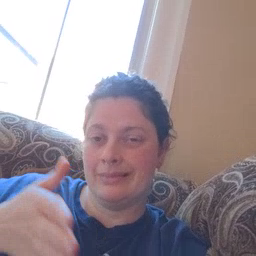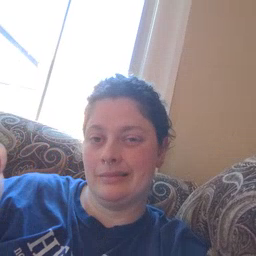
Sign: beside